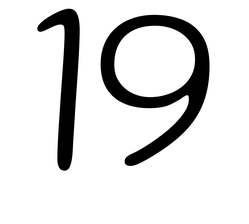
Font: Gluten_ExtraLight